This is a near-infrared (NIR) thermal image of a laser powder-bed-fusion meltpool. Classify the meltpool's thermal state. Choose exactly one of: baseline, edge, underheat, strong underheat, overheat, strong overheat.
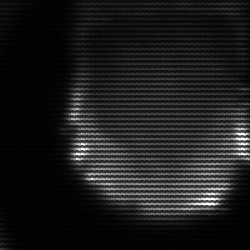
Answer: edge